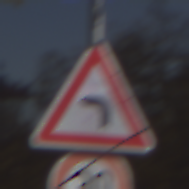
Verkehrszeichen: KurveLinks
Zusatzzeichen unten: Geschwindigkeit30
Umgebung: Outdoor, Urban
Tageszeit: SunriseSunset
Wetter: PartlyCloudy
Licht: Natural
Jahreszeit: Autumn
Kontrast: HighContrast